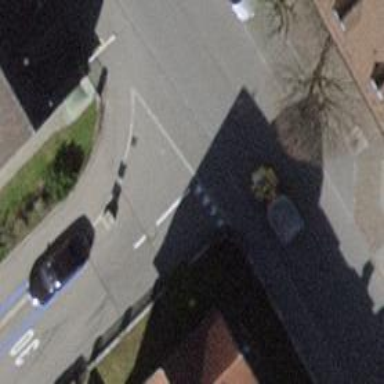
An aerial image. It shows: Road with "give way" sign.